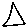
Label: triangle